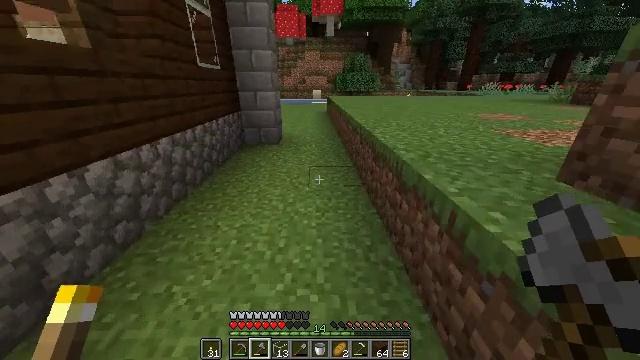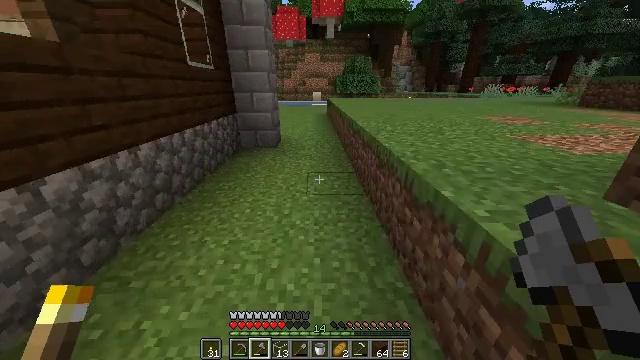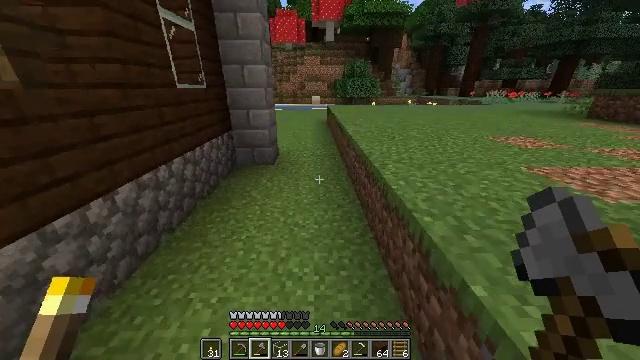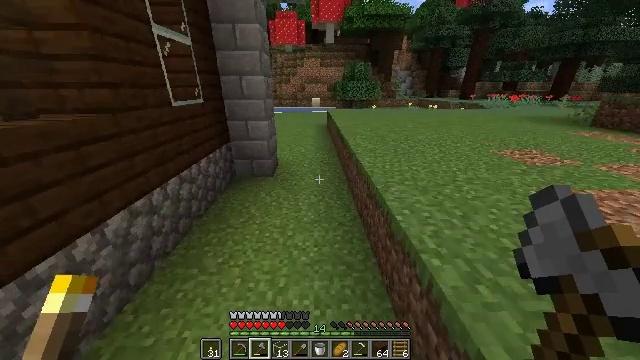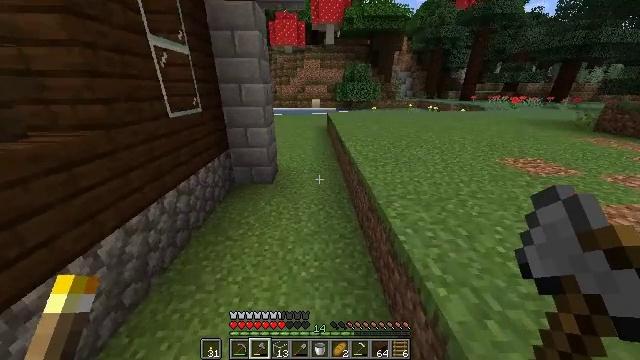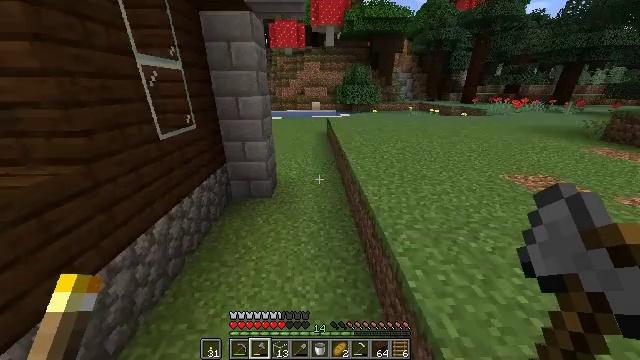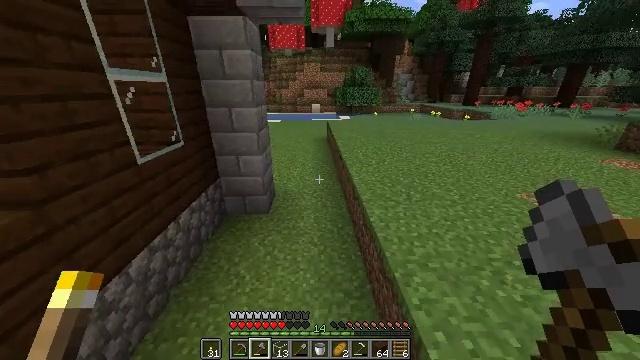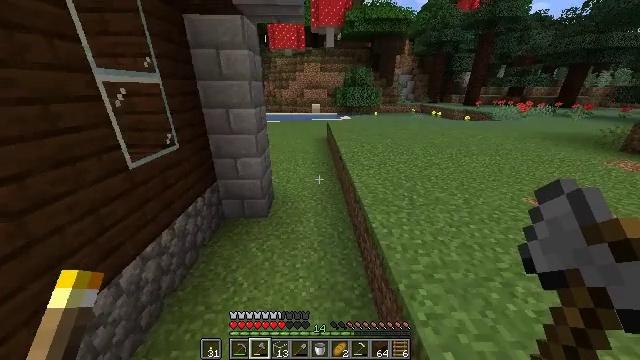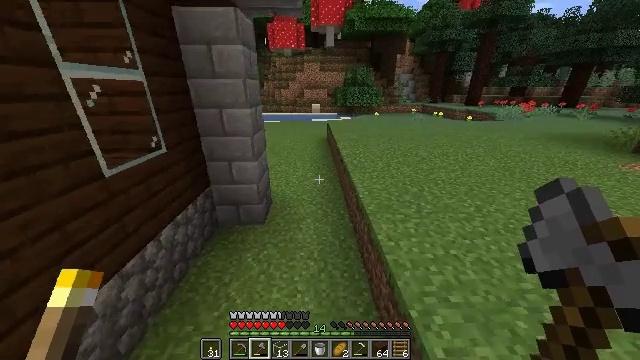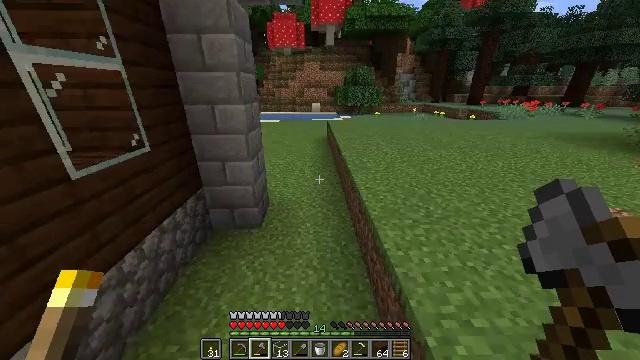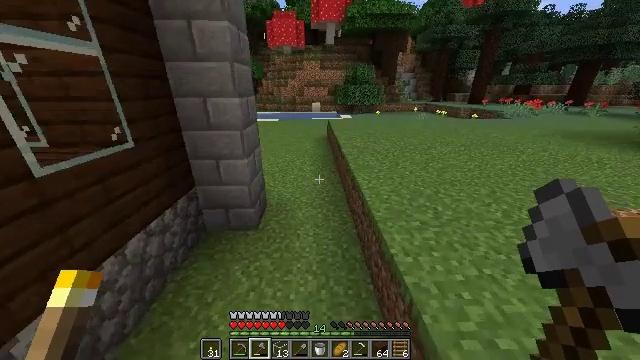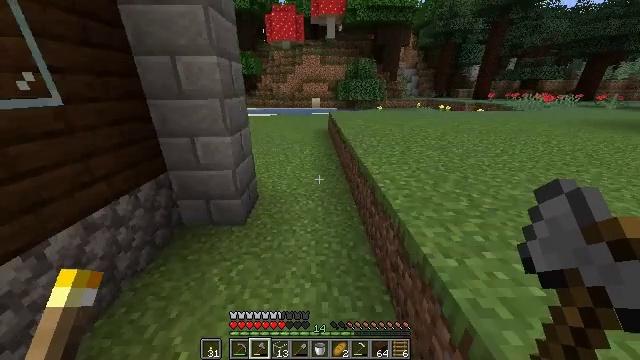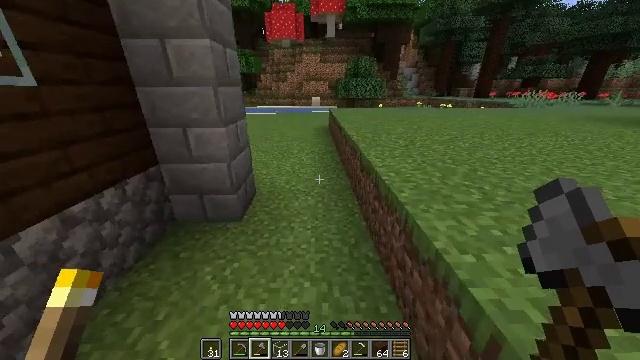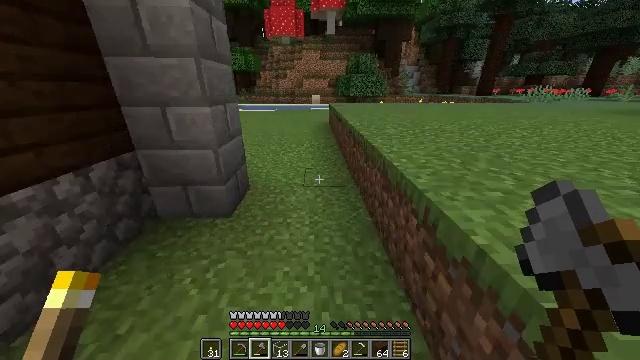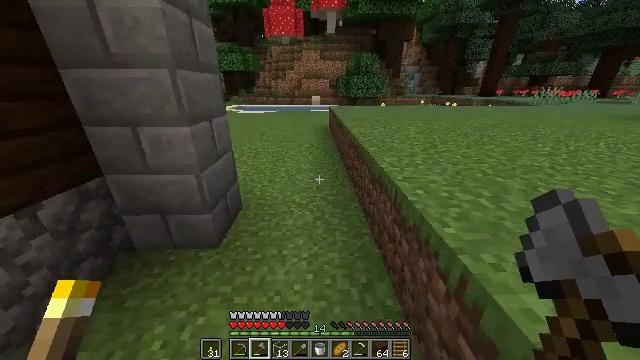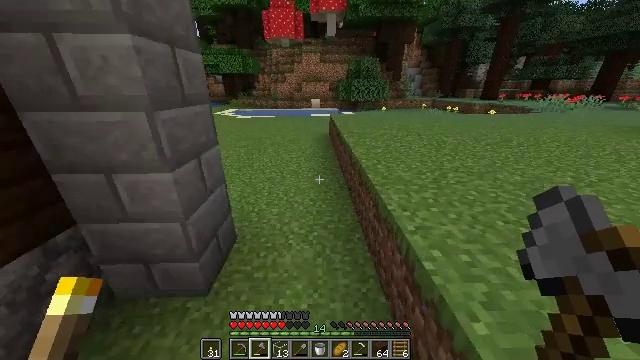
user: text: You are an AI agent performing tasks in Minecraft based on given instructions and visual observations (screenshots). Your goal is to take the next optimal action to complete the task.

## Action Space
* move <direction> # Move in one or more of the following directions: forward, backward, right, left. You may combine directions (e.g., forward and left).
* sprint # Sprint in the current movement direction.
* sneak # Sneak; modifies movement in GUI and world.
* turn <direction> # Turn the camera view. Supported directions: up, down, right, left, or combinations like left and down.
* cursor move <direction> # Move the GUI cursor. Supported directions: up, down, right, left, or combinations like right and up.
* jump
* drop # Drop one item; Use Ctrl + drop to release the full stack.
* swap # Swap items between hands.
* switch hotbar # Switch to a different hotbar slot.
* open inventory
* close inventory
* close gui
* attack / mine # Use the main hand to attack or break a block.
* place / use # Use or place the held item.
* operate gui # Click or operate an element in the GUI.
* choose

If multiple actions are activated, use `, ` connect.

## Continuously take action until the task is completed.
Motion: motion action
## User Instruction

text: Craft multiple cobblestone wall pieces with cobblestone.
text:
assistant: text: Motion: move forward
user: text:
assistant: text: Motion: move forward, jump
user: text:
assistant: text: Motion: move forward, jump
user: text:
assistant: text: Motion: move forward, jump
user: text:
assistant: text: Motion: move forward, jump
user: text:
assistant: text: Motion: move forward, jump
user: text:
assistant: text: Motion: move forward, jump
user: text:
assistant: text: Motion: move forward, jump
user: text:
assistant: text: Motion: move forward, jump
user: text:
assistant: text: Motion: move forward, jump
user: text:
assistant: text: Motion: move forward, sprint, jump
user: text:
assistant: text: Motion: move forward, sprint, jump
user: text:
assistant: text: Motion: move forward, sprint, jump
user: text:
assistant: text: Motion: move forward, sprint, jump
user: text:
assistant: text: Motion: move forward, sprint, jump
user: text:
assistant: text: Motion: move forward, jump
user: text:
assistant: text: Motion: move forward, turn left, jump
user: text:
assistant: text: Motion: move forward, turn left, jump
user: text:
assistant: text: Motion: move forward, jump
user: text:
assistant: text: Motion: move forward, turn left, jump
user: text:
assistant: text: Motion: move forward, turn left, jump
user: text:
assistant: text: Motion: move forward, sprint, turn left, jump
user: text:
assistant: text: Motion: move forward, sprint, turn left, jump
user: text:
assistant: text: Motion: move forward, sprint, turn left, jump
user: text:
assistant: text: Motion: move forward, sprint, turn left and up, jump
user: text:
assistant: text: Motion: move forward, turn left, jump
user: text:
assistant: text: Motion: move forward, turn left and up, jump
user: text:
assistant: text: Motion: move forward, turn left and up, jump
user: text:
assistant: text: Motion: move forward, turn left
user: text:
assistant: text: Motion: move forward, turn left